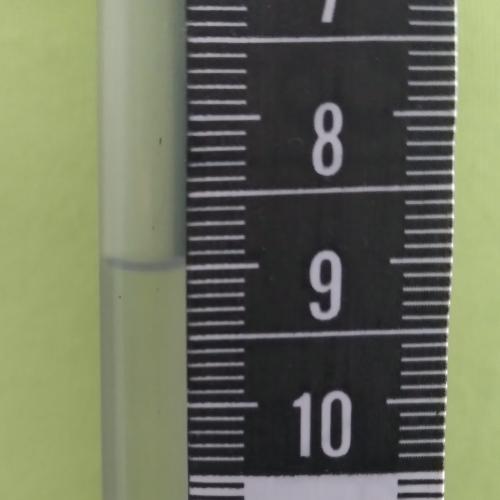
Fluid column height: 9.0 cm